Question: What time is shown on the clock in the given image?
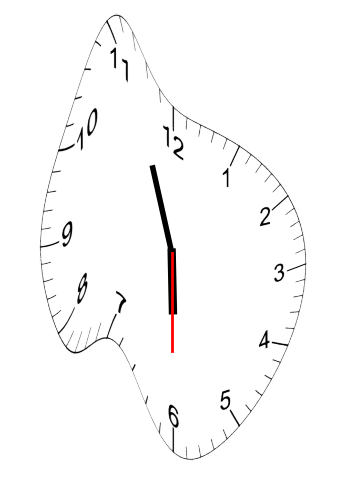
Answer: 05:56:30